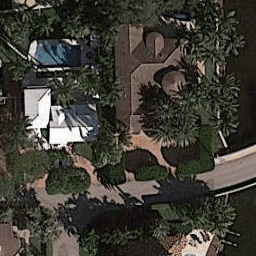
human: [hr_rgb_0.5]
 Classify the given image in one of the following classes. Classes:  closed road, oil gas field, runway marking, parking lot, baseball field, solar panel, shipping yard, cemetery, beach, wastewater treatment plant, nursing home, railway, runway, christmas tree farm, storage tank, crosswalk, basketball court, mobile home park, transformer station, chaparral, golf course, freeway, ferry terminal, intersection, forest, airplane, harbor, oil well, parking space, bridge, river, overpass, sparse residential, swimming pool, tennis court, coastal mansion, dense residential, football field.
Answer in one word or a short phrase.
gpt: coastal mansion